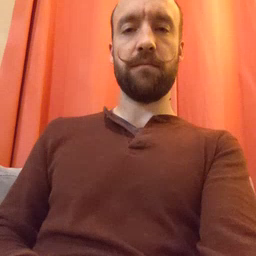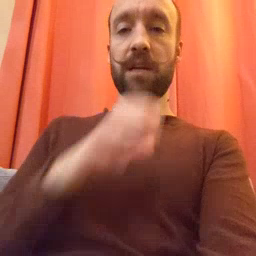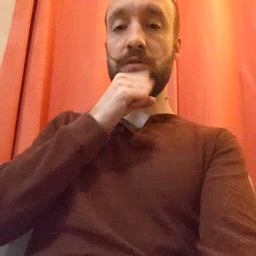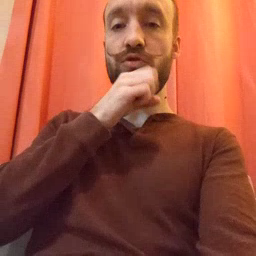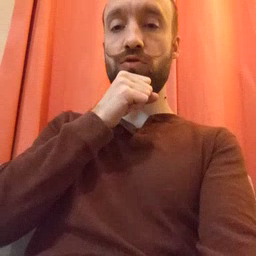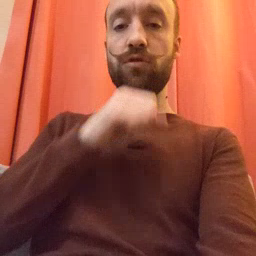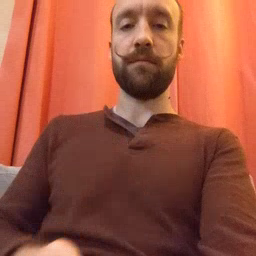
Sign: orange